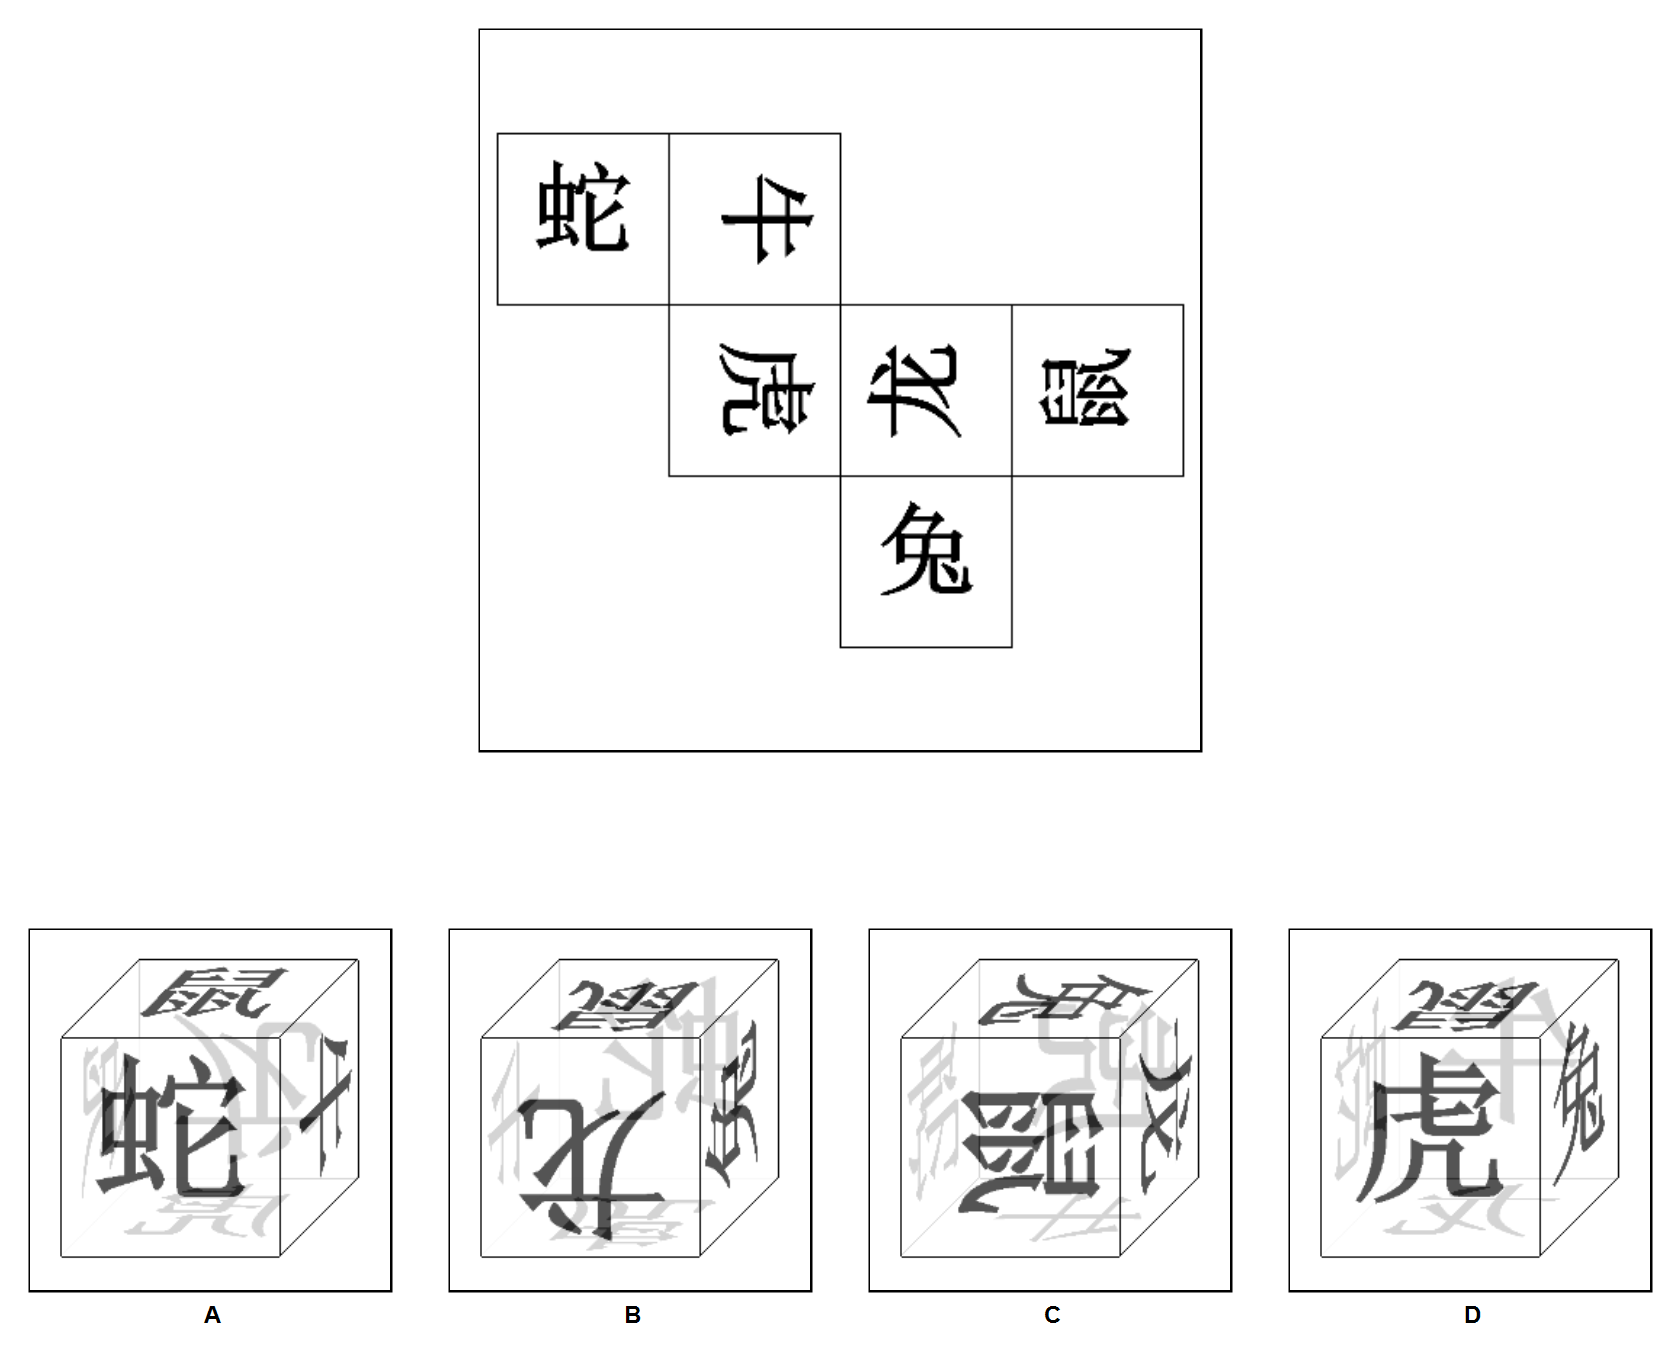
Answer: D